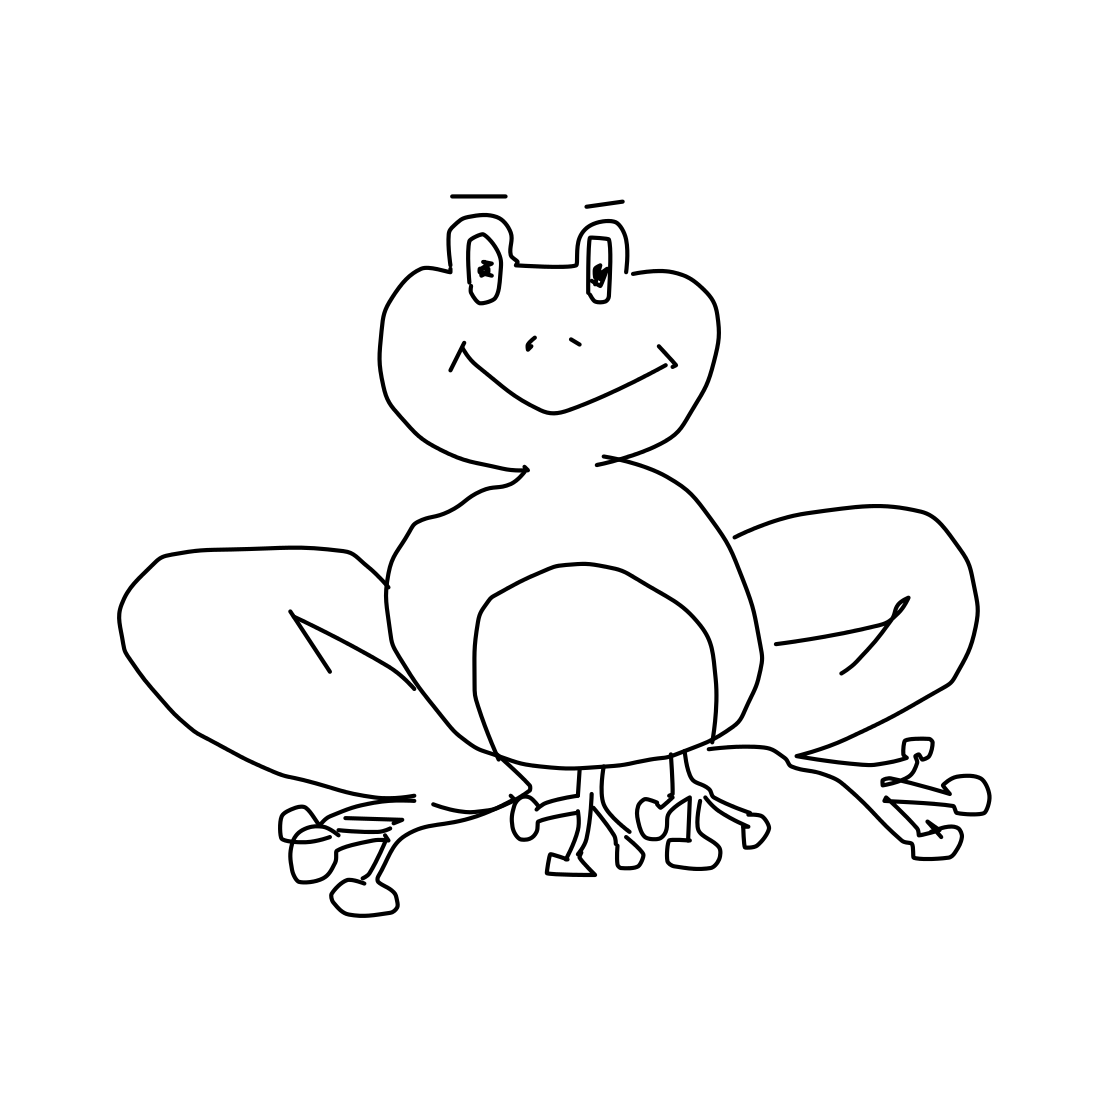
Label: frog